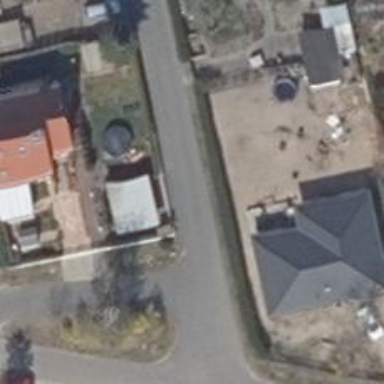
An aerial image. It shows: Asphalt road in residential area.